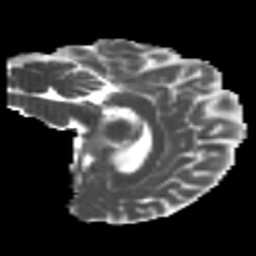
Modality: MD
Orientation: sagittal
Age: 21
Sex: female
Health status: healthy
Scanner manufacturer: philips
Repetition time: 7.383 s
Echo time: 0.08599 s